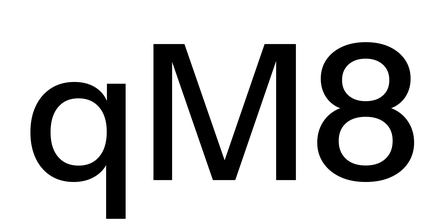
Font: InstrumentSans_Medium